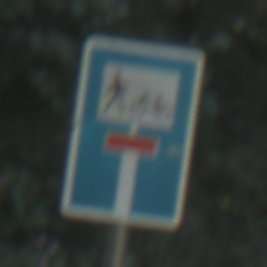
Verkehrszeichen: SackgasseRadverkehrFussgaengerDurchlaessig
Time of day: MorningAfternoon
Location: Outdoor (Nature)
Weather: Clear
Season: NotSpecified
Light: Natural